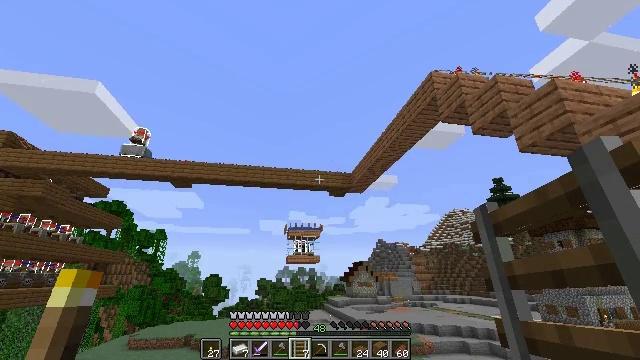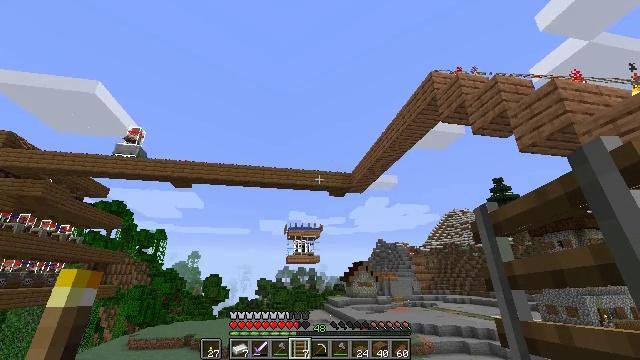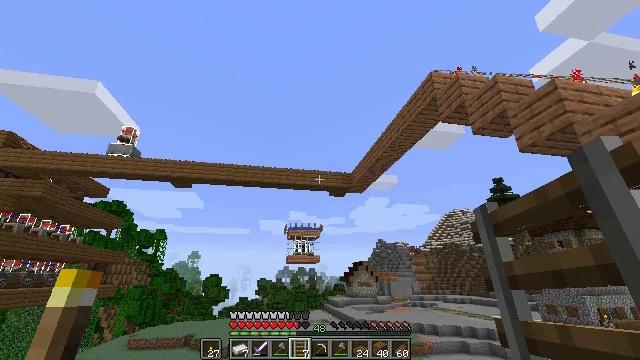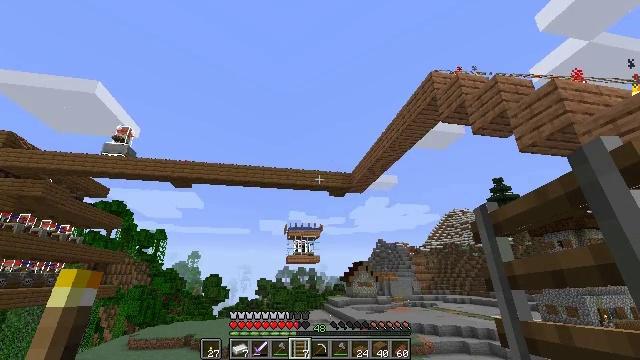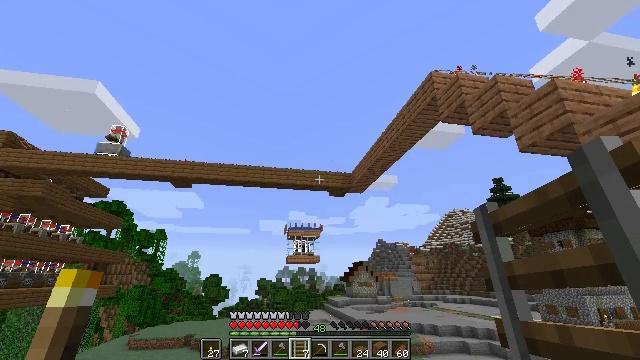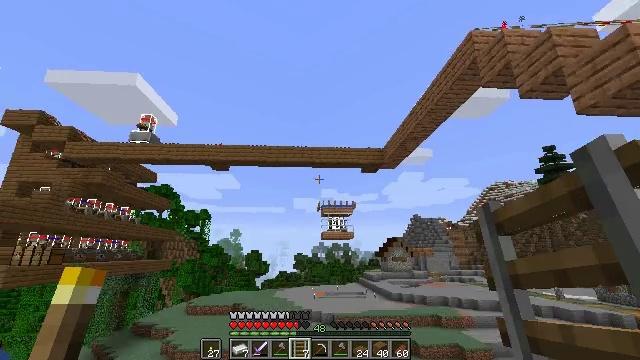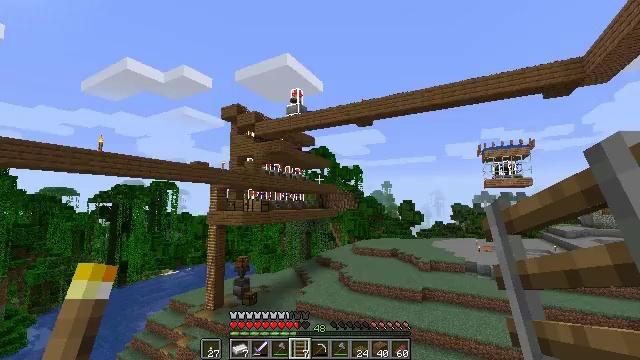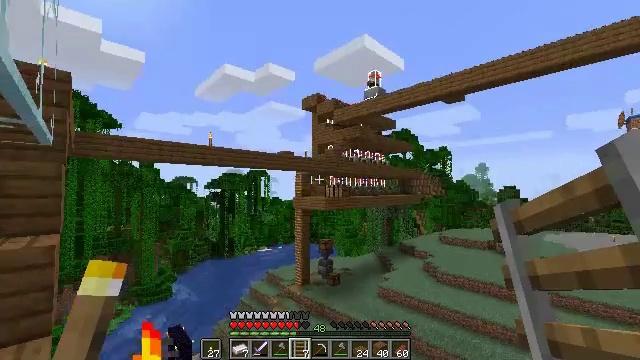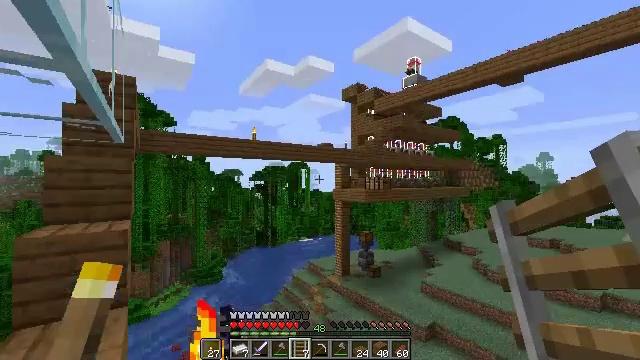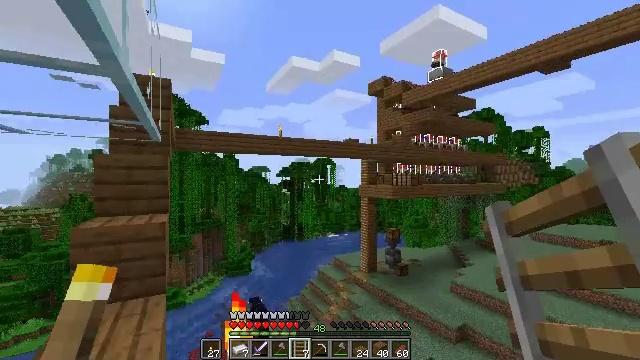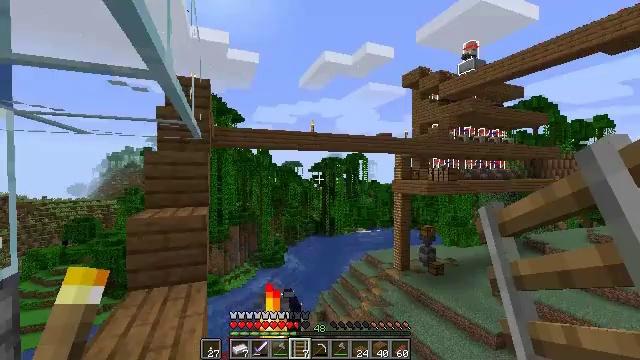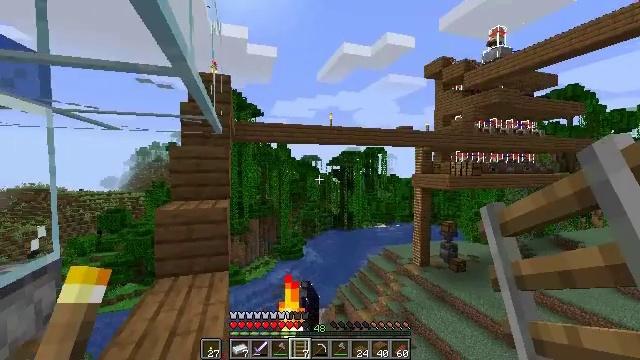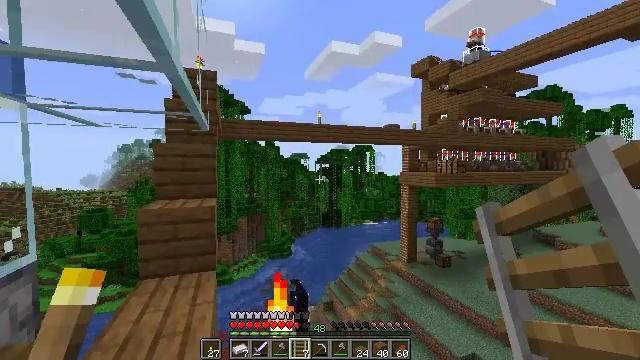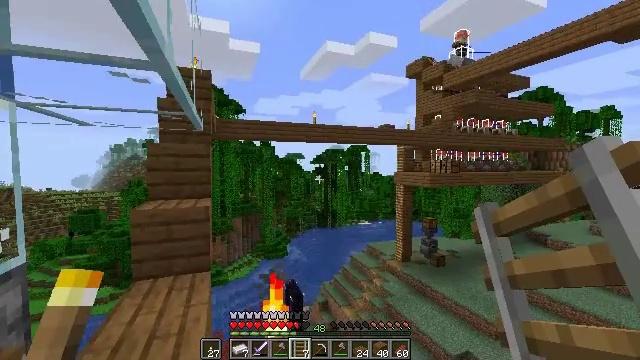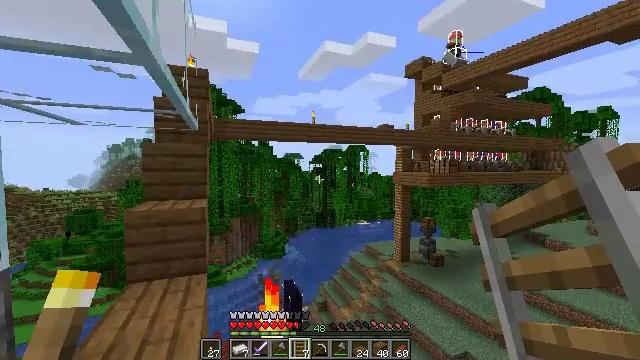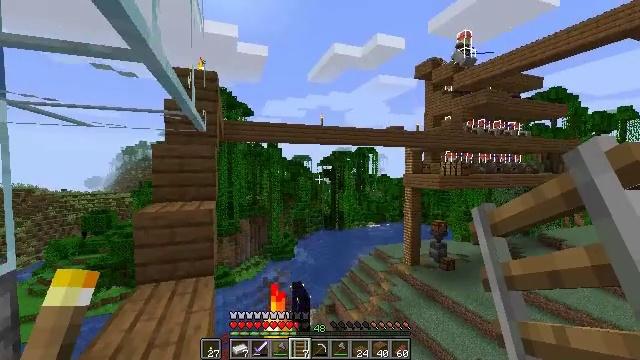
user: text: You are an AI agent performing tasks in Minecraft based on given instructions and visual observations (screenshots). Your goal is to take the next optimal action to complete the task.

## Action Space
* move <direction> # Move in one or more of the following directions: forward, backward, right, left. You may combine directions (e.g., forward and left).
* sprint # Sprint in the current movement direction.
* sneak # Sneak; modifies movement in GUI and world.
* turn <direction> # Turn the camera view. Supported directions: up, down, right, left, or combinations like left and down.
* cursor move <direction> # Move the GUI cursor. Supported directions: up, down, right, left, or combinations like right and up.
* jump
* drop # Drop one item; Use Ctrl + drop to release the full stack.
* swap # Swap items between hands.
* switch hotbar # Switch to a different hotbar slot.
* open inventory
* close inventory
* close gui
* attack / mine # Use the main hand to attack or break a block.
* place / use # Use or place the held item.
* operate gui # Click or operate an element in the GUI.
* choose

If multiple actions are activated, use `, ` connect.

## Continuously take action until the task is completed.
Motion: motion action
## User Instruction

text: Mine the spruce slab.
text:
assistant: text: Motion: no_op
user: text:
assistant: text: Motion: no_op
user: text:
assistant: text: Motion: no_op
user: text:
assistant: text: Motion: no_op
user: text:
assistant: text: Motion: turn left and down
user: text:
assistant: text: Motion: turn left and down
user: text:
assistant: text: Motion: turn left and down
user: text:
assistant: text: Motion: turn left and down
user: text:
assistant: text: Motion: turn left
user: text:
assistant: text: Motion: turn left and down
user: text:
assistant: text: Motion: turn left and down
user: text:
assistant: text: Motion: turn right
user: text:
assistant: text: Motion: turn right
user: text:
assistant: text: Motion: move forward
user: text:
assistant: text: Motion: move forward, turn left
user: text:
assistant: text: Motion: move forward, turn left and up
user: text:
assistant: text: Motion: move forward, turn left and down
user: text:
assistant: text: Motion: move forward, turn left and down
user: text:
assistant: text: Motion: move forward, sprint
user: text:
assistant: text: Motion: move forward, sprint
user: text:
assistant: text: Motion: move forward, sprint
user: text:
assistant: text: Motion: move forward, sprint
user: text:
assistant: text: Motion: move forward, turn right
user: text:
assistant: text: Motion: move forward, turn right
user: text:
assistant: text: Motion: move forward, sprint, turn right
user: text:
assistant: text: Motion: move forward, sprint, turn right
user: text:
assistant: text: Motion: move forward, sprint
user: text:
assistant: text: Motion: move forward
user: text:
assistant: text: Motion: move forward, turn right
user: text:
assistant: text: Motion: move forward